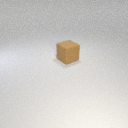
large brown rubber cube